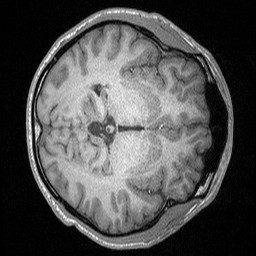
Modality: T1w
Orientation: axial
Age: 19
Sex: female
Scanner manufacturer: siemens
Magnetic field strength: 3 T
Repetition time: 1.64 s
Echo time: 0.00234 s